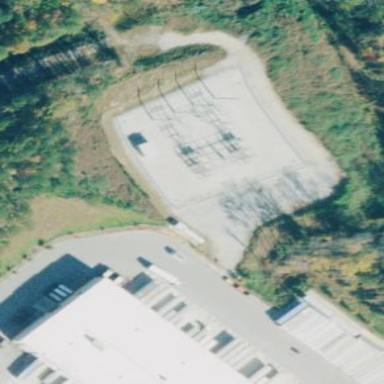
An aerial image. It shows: Distribution level power substation enclosed by fence.